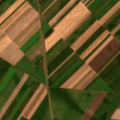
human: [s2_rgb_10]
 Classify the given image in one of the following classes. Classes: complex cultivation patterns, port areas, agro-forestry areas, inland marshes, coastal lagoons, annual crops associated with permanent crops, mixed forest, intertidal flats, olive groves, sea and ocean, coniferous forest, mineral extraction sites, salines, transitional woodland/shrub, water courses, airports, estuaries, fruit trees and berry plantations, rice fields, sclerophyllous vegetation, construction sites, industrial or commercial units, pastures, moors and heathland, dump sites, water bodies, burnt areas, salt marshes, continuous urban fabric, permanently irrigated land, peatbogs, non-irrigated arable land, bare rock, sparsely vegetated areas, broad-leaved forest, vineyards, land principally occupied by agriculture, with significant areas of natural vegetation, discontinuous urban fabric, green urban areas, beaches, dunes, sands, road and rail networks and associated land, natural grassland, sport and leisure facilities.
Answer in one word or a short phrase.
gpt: non-irrigated arable land